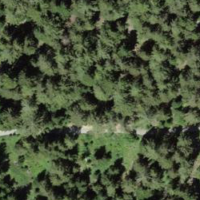
EUNIS habitat code: 43
Species observed at this site:
Papilio machaon